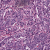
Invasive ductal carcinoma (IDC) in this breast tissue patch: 1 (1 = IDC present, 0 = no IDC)